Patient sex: M
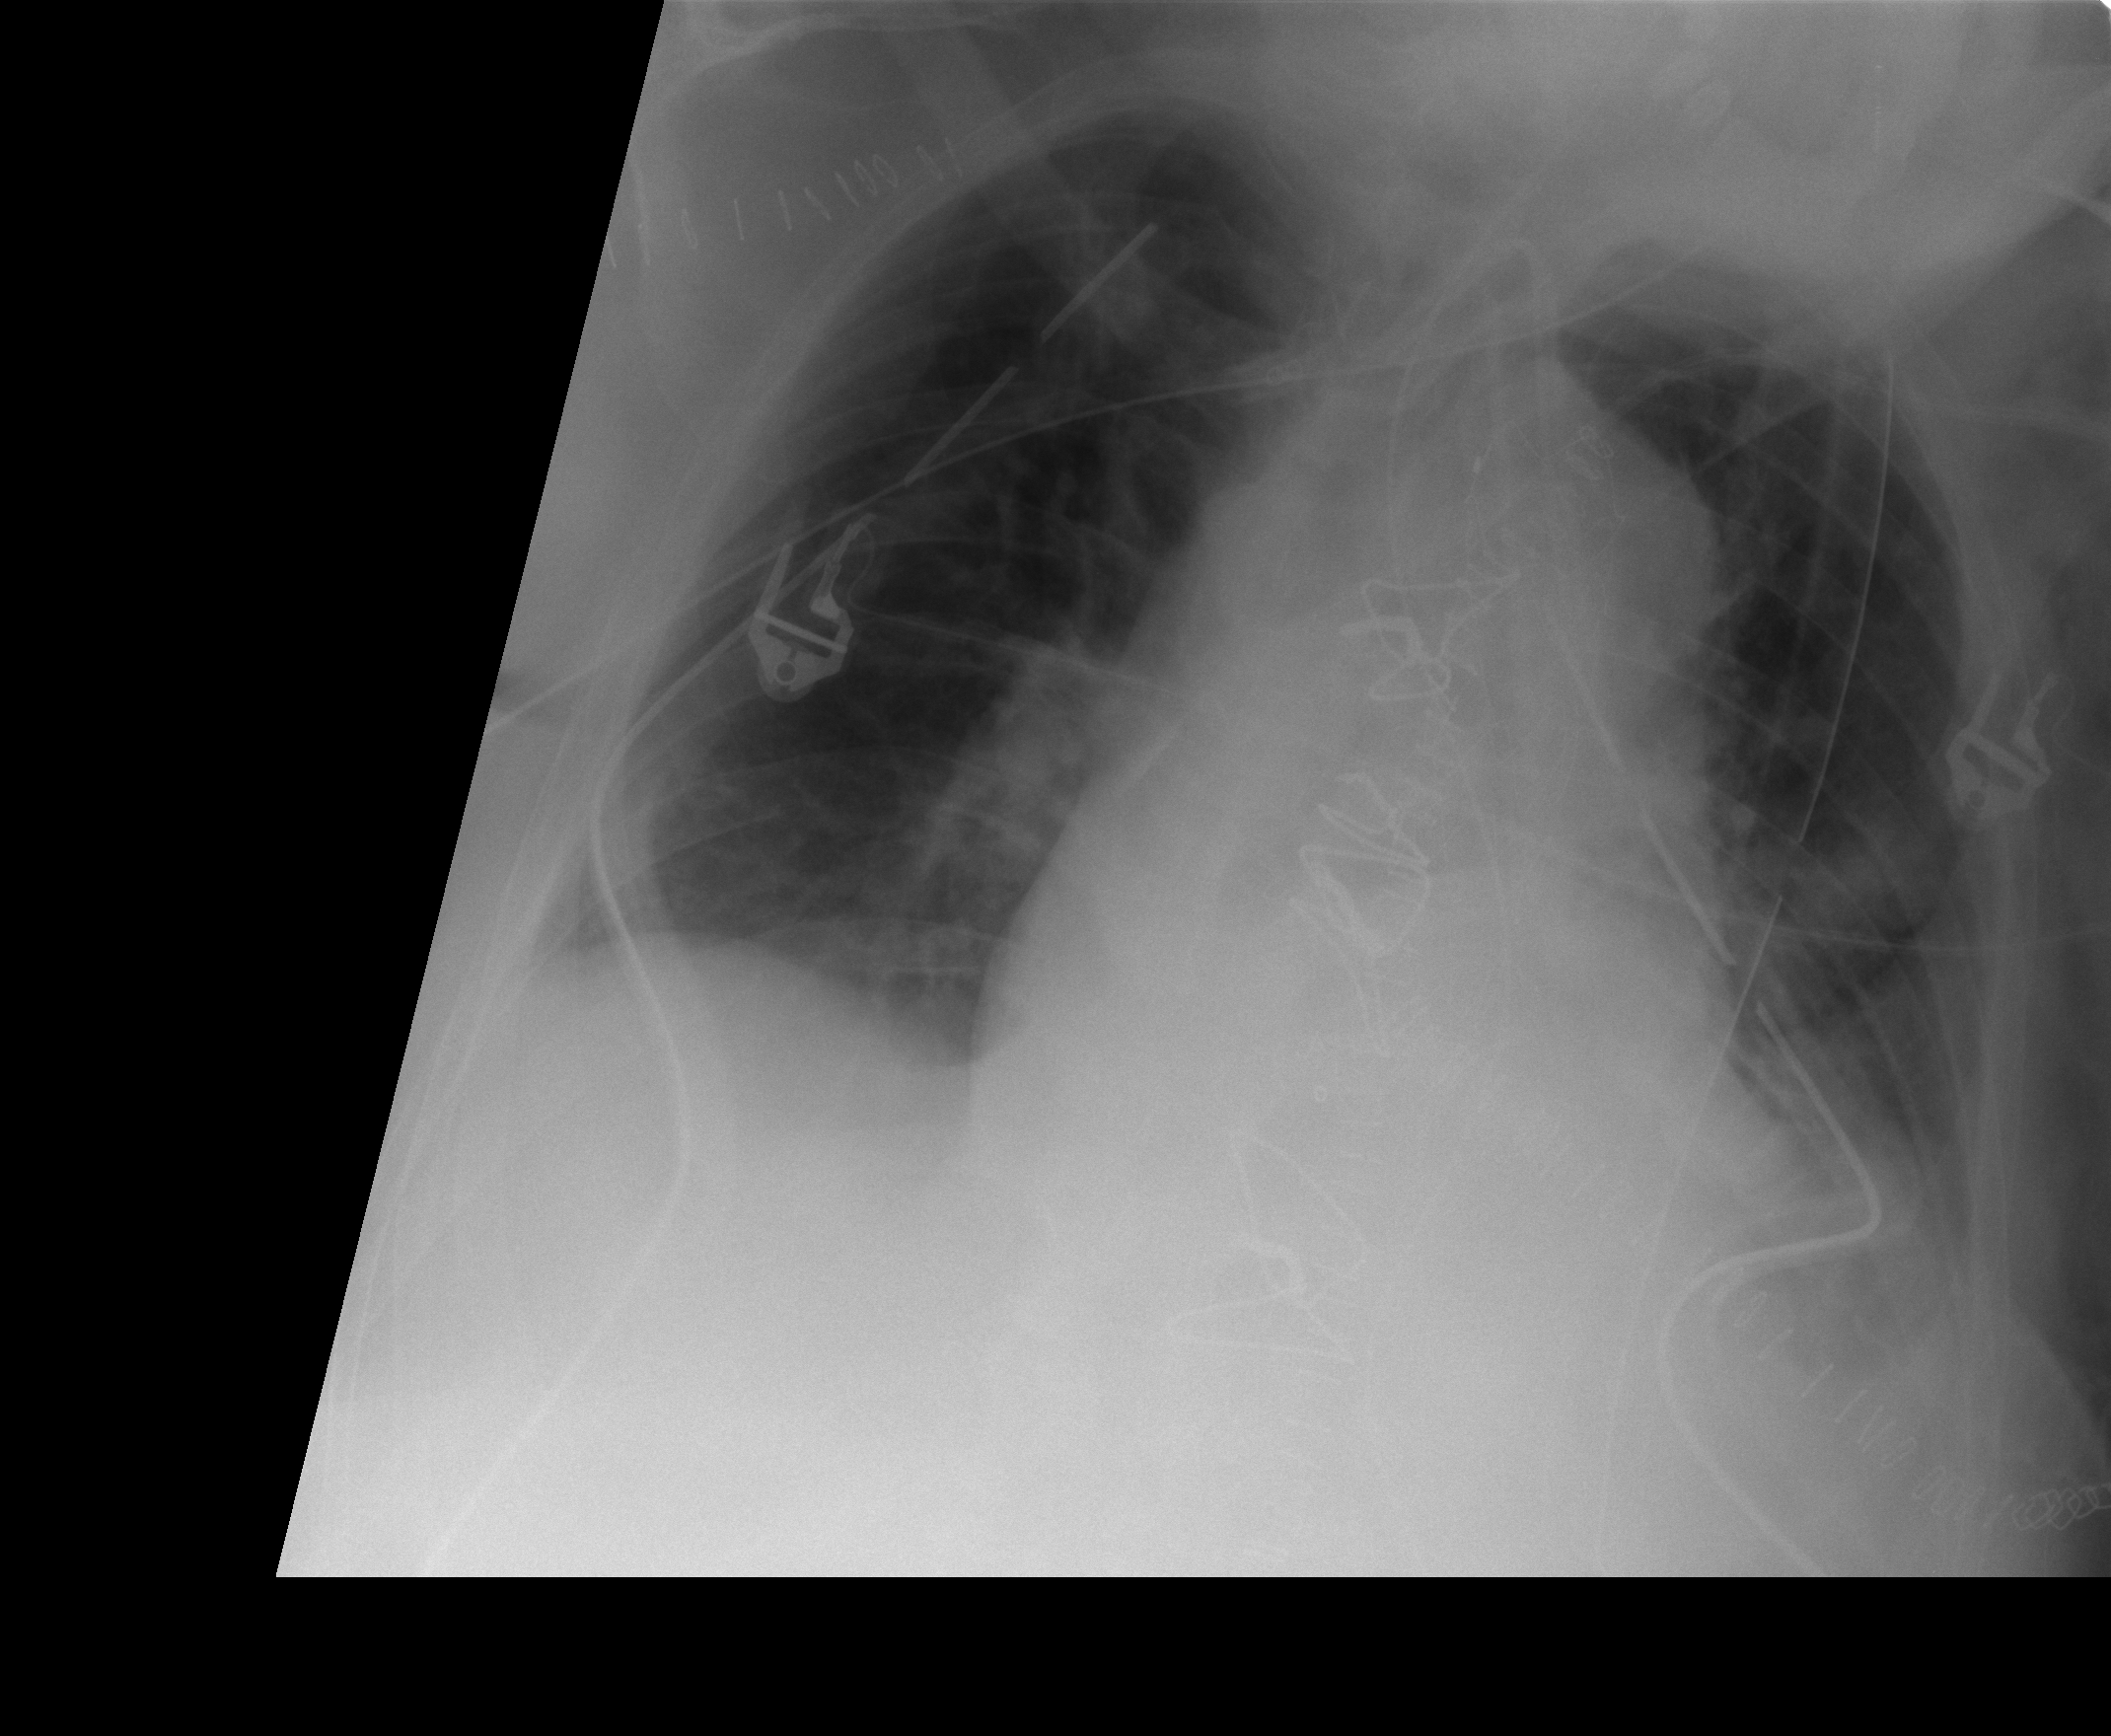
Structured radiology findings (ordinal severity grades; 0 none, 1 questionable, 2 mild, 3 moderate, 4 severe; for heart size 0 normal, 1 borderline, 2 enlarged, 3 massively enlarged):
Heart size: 2
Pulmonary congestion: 2
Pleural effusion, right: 0
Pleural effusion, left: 2
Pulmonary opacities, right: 0
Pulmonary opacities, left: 2
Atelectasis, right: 0
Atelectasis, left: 2